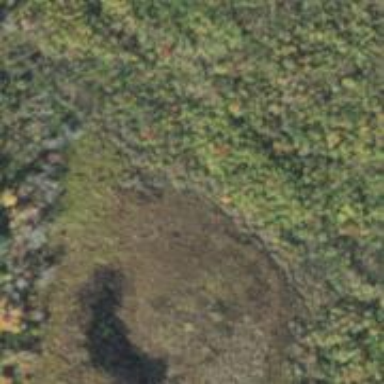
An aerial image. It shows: Swamp in wetland area.